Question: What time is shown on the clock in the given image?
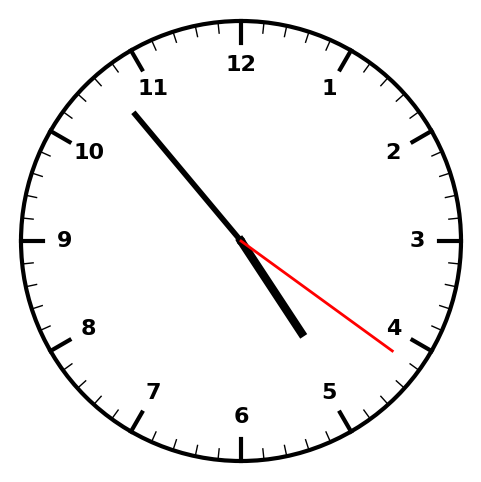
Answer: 04:53:21